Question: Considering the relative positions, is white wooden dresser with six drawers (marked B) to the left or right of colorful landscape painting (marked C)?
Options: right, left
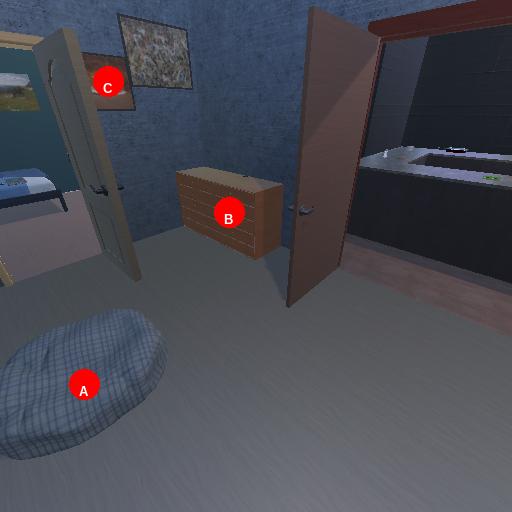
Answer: right